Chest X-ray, AP view. Patient: 61 years old, sex M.
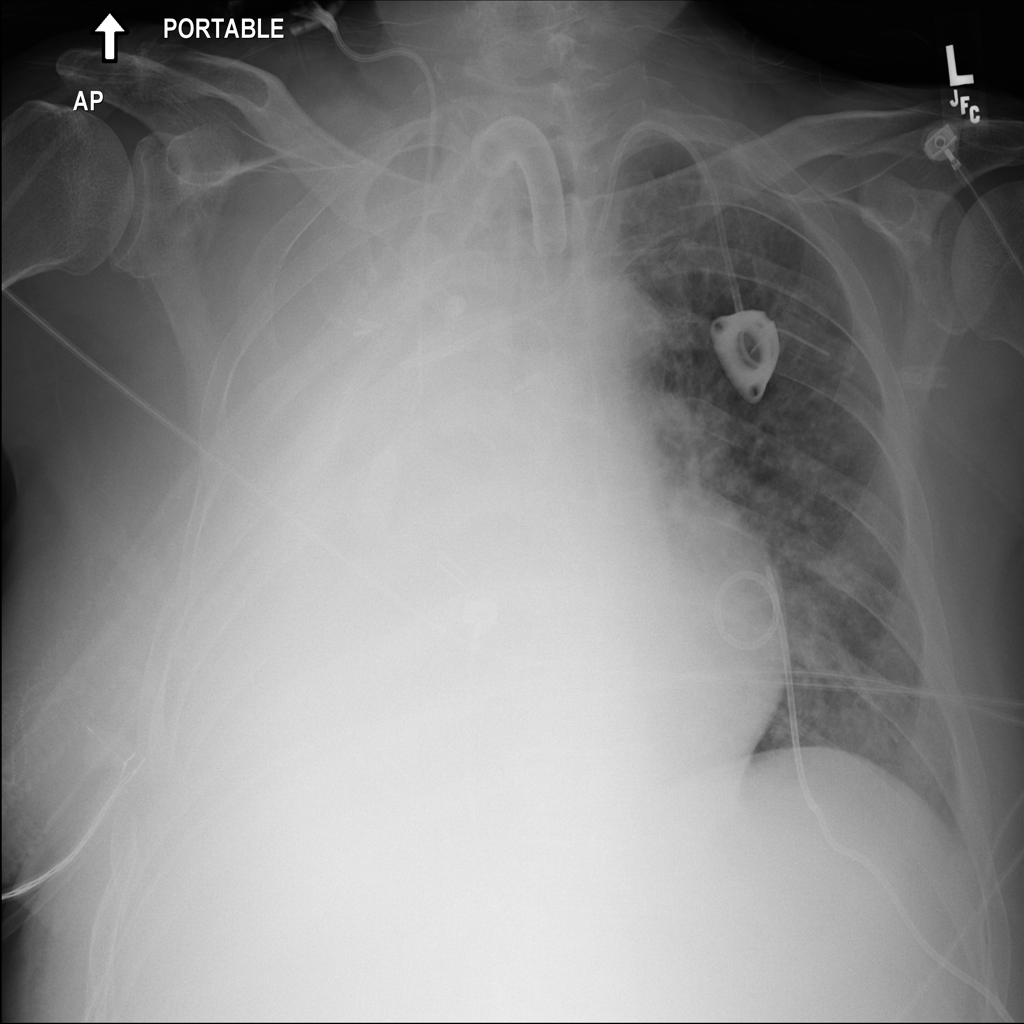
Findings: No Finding